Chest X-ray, PA view. Patient: 24 years old, sex M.
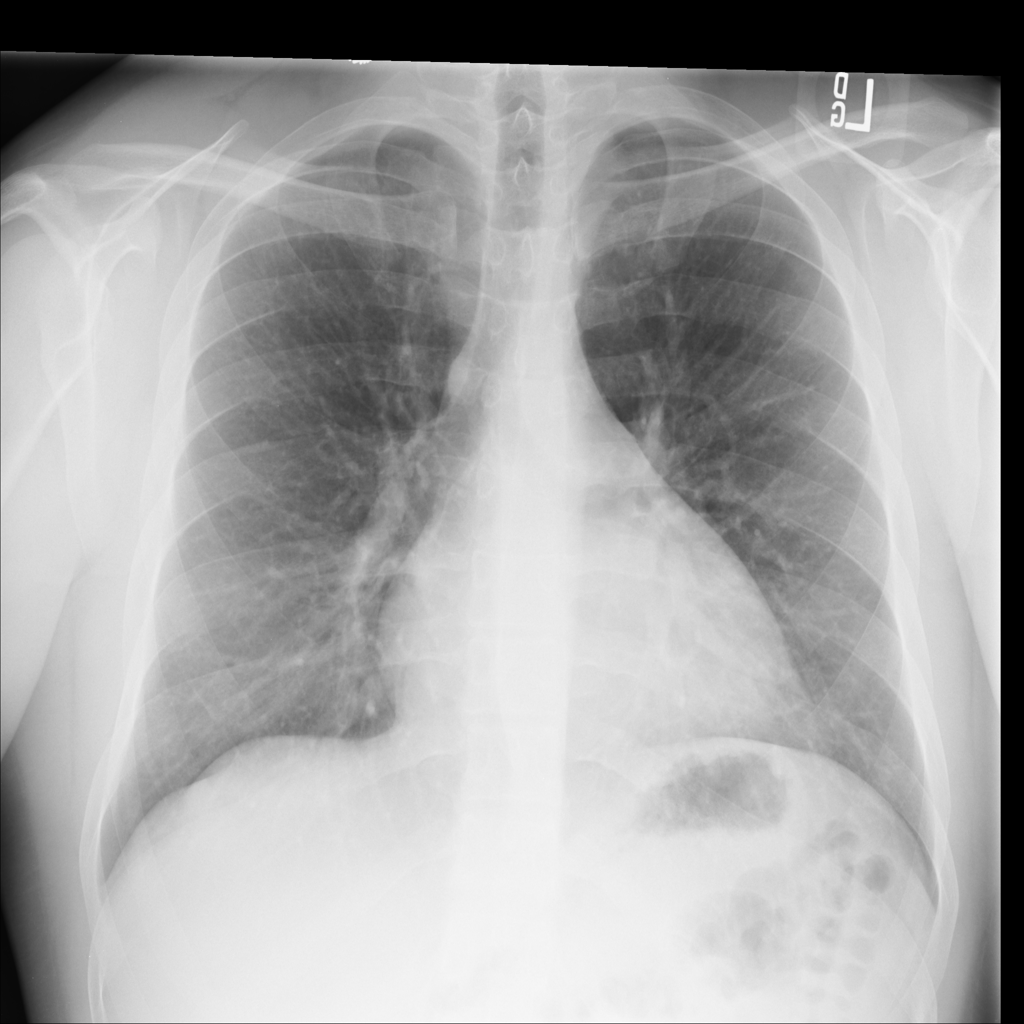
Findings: No Finding